Question: I have a weird error I cannot understand. After setting breakpoints and local watches it came to this:

How can '_temp' be true (i.e., the collection 'db.Users' contains a user of name "dummy") although the collection 'db.Users' is empty?
For completeness:
'''
public class DBCUsers : DbContext {
public DbSet<User> Users { get; set; }
}
public class User {
public int ID {get; set;}
public string Name {get; set;}
}
'''
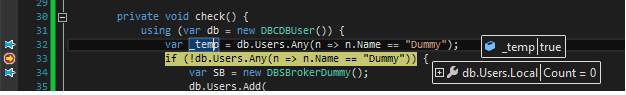
Answer: 'DbSet<T>.Local' contains a collection of entries already retrieved from the database by previous queries. Among other things, the idea is to save unnecessary round trips.
Unless you have previously executed queries in the context to retrieve 'User' entities, 'Local' will be empty. Your call to 'Any()' can be translated into a SQL query which returns a boolean, so it does not cause the context to retrieve any entities.
To resolve your problem, either use the straightforward 'db.Users.Count()', which will query the database to get the count, or populate 'Local' with a call to 'Load()', which as of EF6 is available in 'QueryableExtensions' in 'System.Data.Entity'.